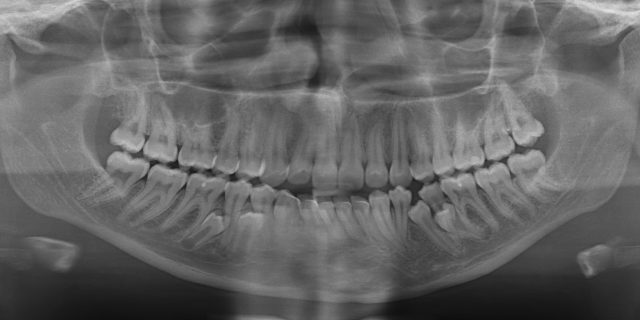
adult